Question: I have the following object '{g: "a
b"}' that I stringify using 'JSON.stringify'.
On the client side ''{"g":"a
b"}'' is returned but on the server side an escaping character is added: ''{"g":"a\nb"}''.
## Chrome console
> Google Chrome console view
## Node console
'''
> a = {g: "a
b"}
{ g: 'a
b' }
> JSON.stringify(a)
'{"g":"a\nb"}'
'''
Why is this happening?
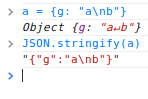
Answer: This is a rendering issue, the results are equal. It just shows them differently in the Chrome console for clarity. It shows it in a more readable format.
The Node console doesn't do any such magic.
You can observe this in the chrome console:
'''
JSON.stringify({g: "a
b"}) === '{"g":"a\nb"}'; // true
'''